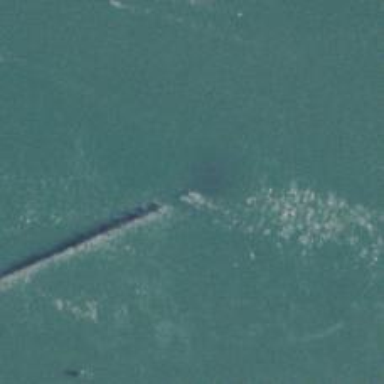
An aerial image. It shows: Breakwater structure.